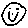
Label: smiley face